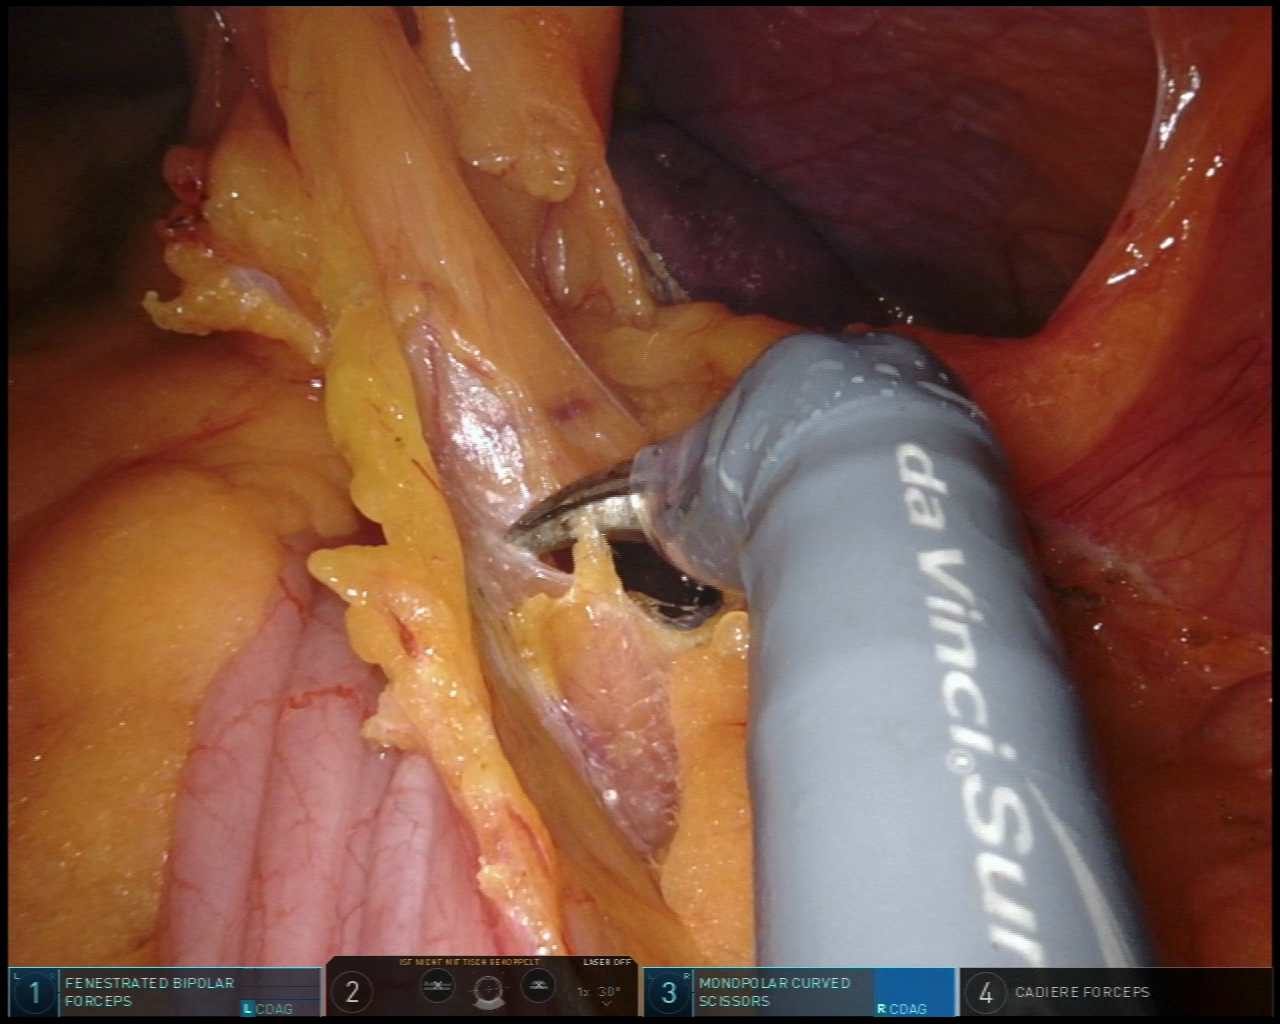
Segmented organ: spleen
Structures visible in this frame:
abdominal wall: yes
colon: yes
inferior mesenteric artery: no
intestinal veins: no
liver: no
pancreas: no
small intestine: no
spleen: yes
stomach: no
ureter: no
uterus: no
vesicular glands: no